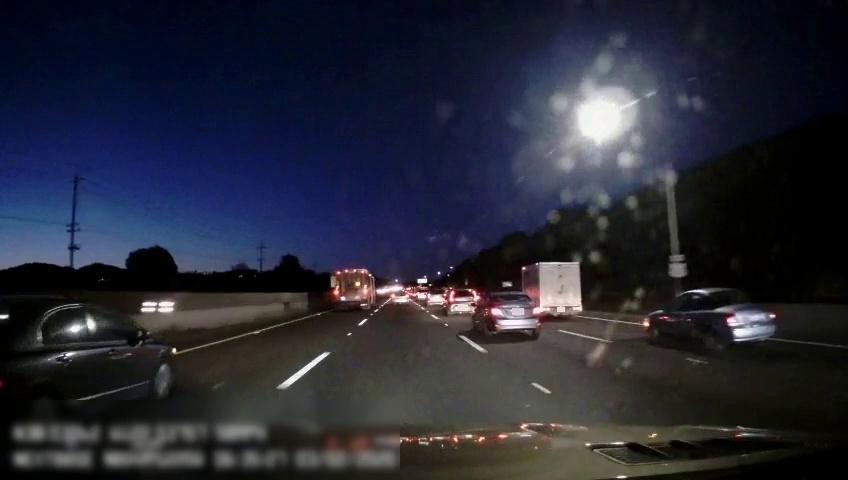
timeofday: Night
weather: Other
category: Drivable Space
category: Vehicles | Bus
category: Vehicles | Car
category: Vehicles | Truck
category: Vehicles | SUV
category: Vehicles | Car
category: Vehicles | Car
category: Vehicles | Car
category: Vehicles | Car
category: Vehicles | Car
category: Vehicles | Car
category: Lanes | Alternate Lane
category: Lanes | Current Lane
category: Lanes | Current Lane
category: Lanes | Alternate Lane
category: Lanes | Alternate Lane